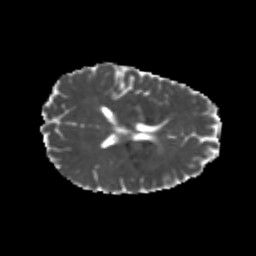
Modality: MD
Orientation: axial
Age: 22
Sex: male
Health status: healthy
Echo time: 0.074 s